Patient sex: M
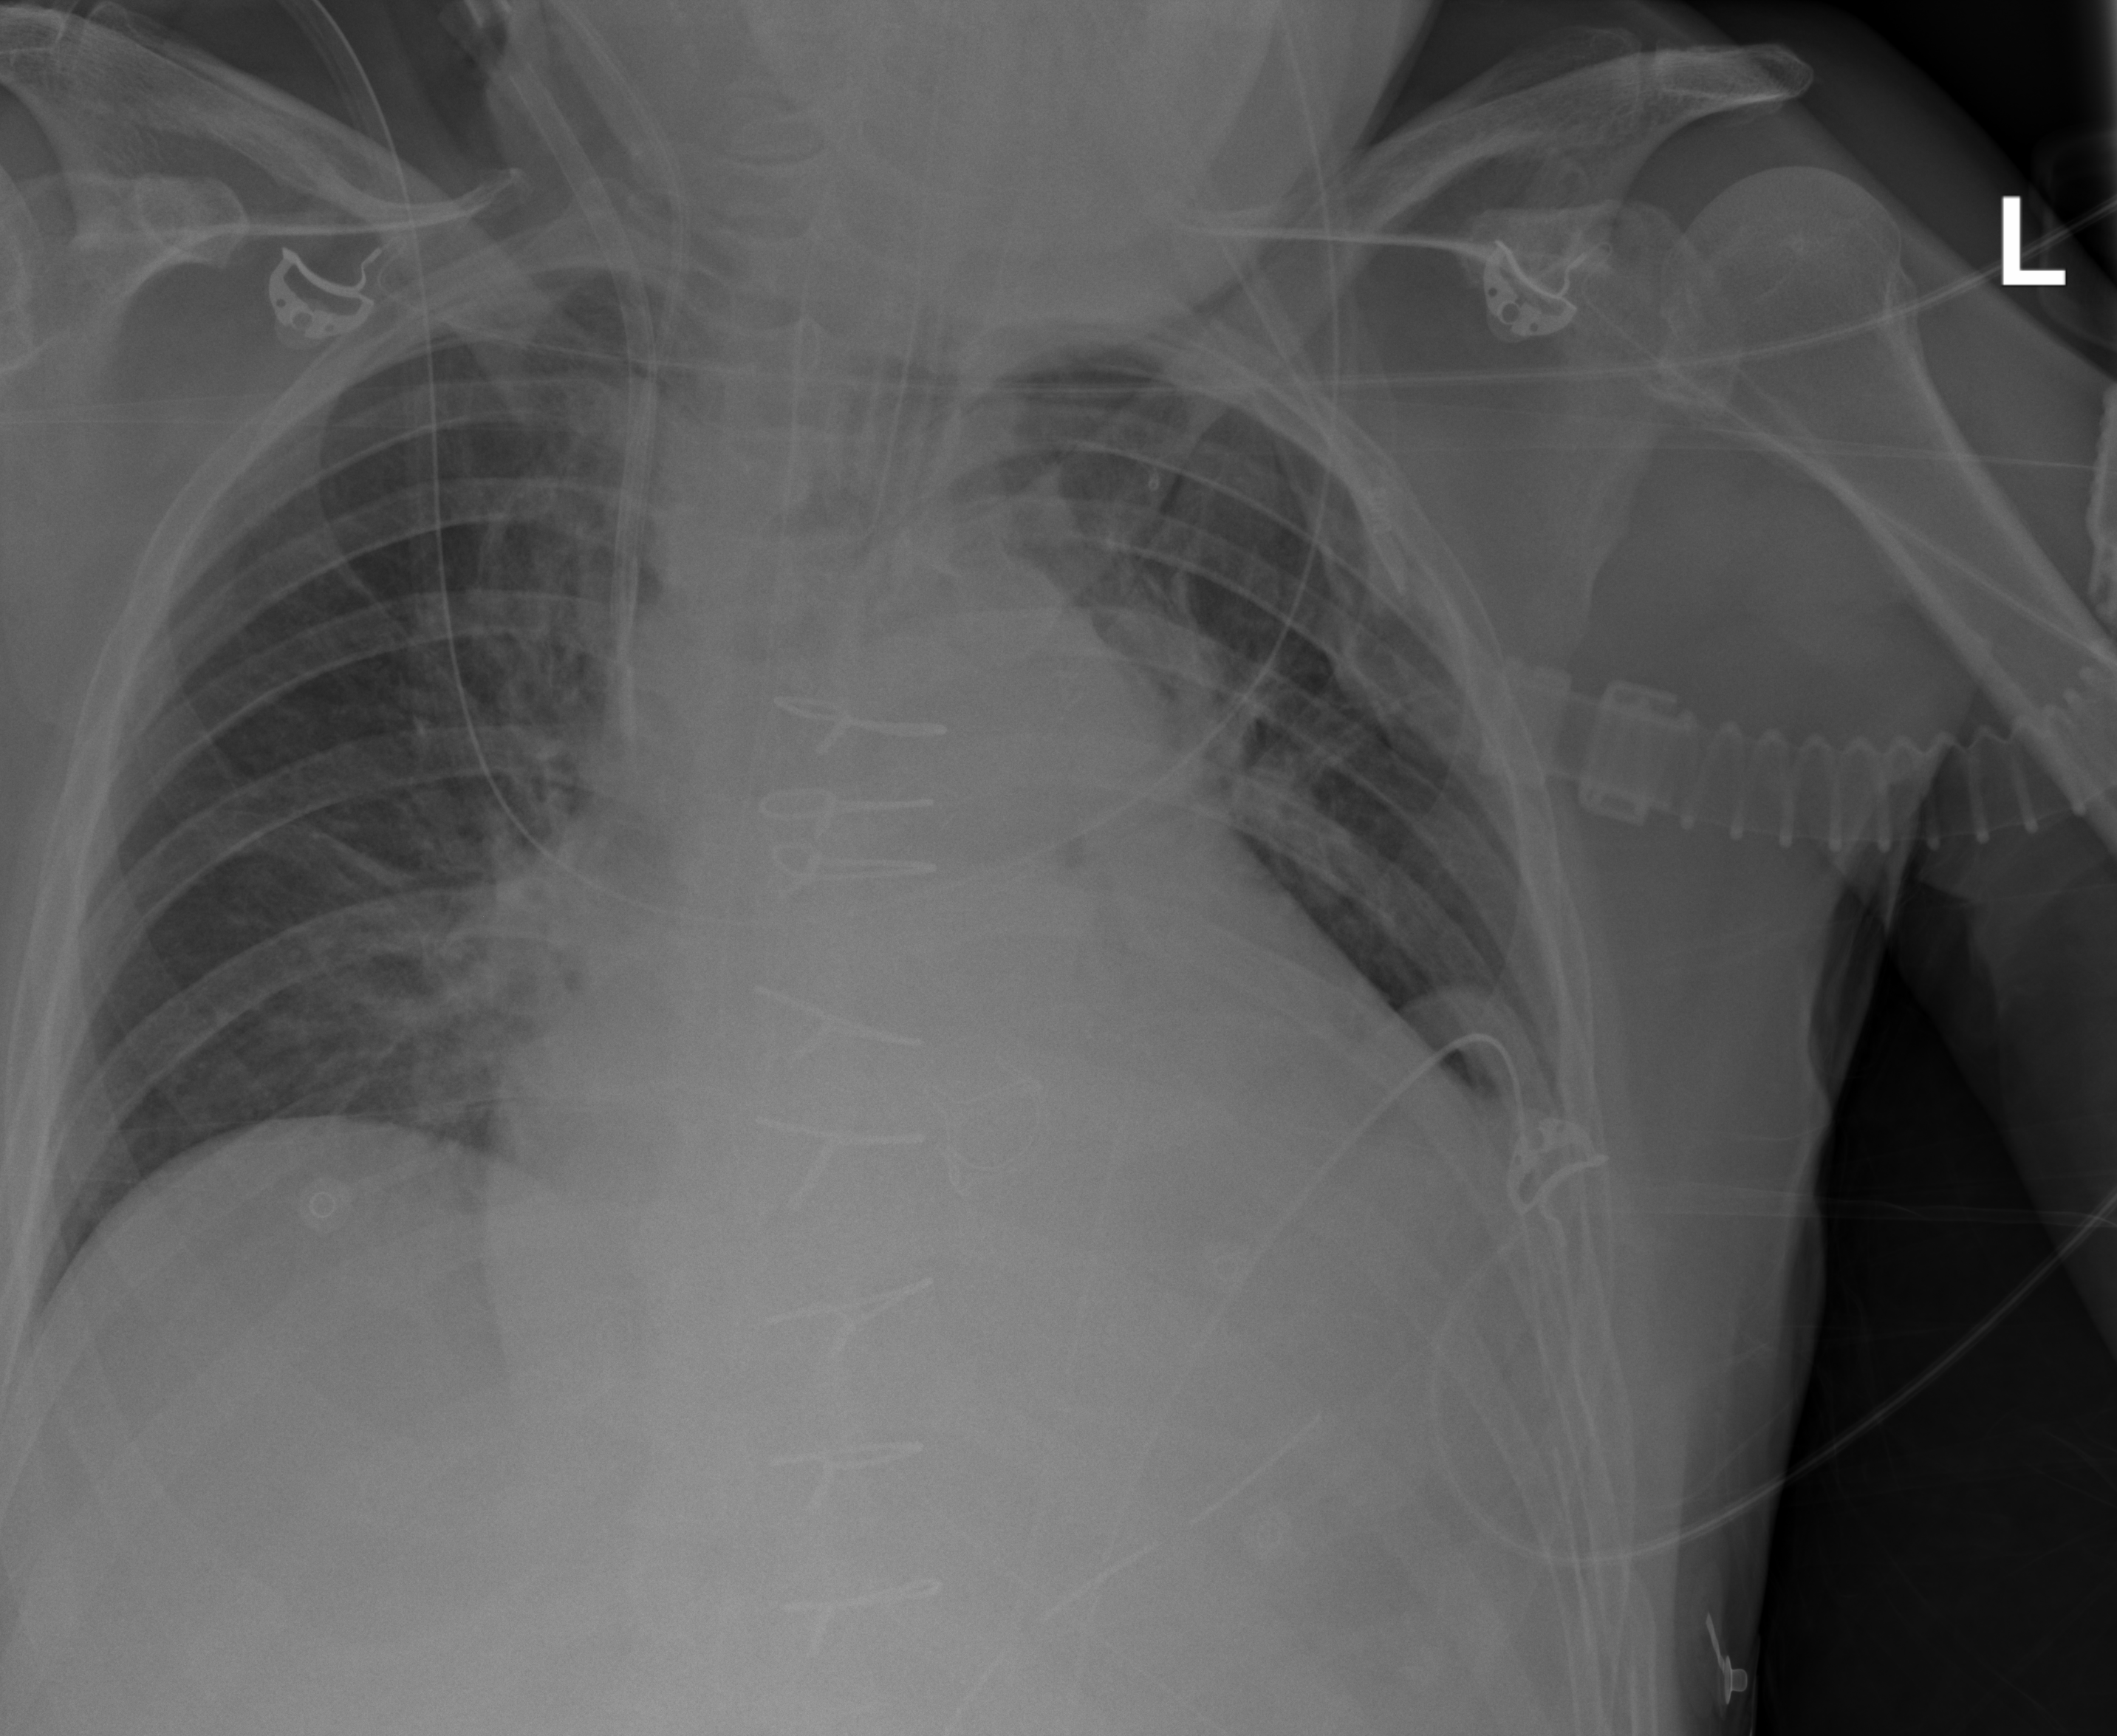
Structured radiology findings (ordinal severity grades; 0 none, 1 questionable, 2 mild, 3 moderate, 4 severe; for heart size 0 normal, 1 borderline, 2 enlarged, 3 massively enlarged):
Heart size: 3
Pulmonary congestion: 0
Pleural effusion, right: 0
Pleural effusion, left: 0
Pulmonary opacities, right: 0
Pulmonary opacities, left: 0
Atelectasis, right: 2
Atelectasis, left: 2